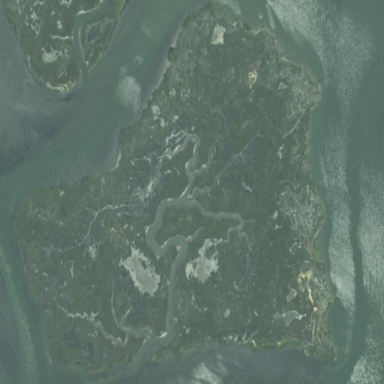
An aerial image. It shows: Islet located along the natural coastline.